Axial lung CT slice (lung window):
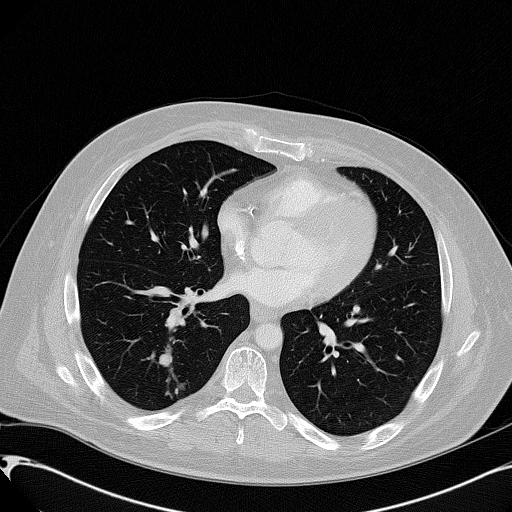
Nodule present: yes
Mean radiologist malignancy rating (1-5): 4.5